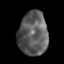
Tissue: skin
Cell type: Epithelial cells
Senescence score: 0.2012
Nuclear area (px): 1257
Mean DAPI intensity: 91.866